Question: cocoapods for whatever reason is installing a target for every pod I have. Before I upgraded to the newest version, there would be only 2 targets in the pod project in xcode, the main project target and the target for the tests, now I get this...

Here's my pod file:
'''
platform :ios, '6.1'
target :StoryBoardsTests do
pod 'OCMock'
pod 'Expecta'
end
pod 'AFNetworking'
pod 'SSKeychain'
pod 'SVProgressHUD'
'''
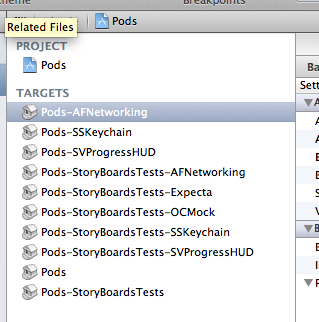
Answer: This change is documented in the 0.22.0 <URL>. The purpose is to make what the libraries are linking to more obvious.
If this is causing an unintended sideaffect that would be another issue we'd love to hear about.